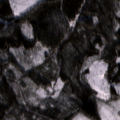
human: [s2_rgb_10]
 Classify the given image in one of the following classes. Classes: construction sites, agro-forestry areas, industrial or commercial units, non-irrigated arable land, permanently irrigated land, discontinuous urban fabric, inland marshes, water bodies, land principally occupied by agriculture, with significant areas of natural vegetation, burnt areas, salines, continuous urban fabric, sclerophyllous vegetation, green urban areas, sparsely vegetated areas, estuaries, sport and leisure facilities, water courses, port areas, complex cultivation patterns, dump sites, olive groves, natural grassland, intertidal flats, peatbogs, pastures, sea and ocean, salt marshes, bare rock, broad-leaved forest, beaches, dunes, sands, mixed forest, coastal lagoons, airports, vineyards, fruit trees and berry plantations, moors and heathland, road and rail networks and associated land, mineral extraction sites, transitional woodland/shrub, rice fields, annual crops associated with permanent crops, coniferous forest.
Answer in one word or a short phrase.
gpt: coniferous forest, mixed forest, transitional woodland/shrub